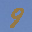
Label: 9